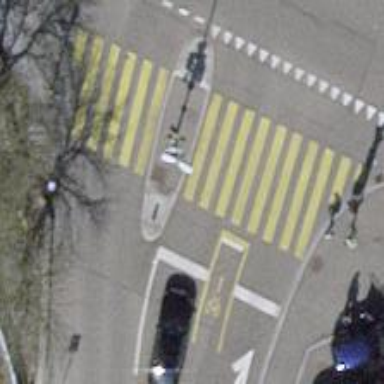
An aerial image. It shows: Crossing with traffic signals.